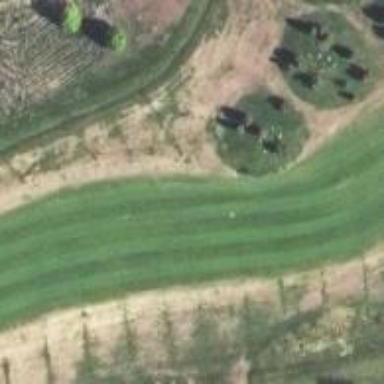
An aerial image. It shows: View of golf hole.